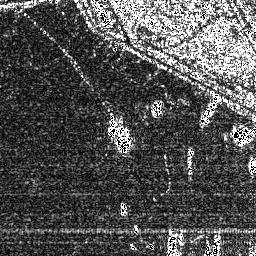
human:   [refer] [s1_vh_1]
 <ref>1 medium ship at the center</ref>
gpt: <box>[[40, 42, 51, 60, 0]]</box>